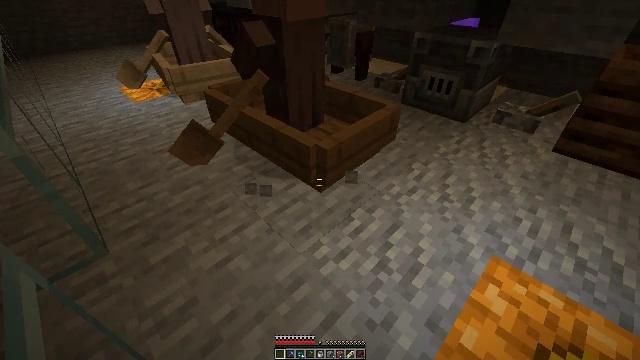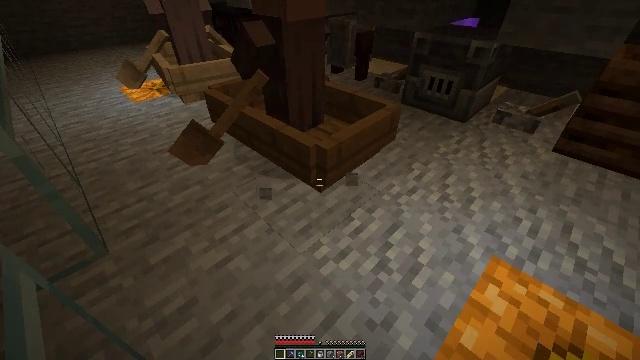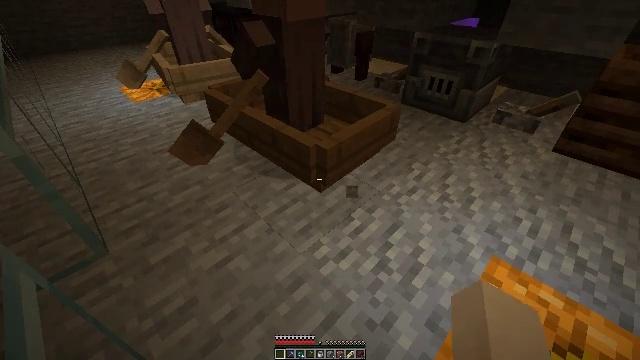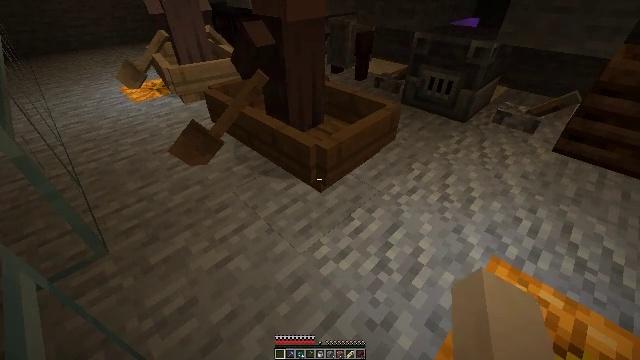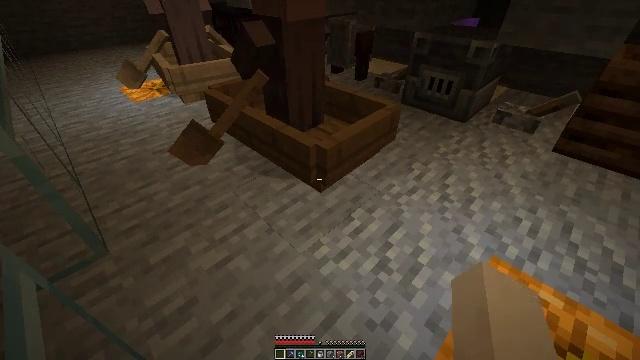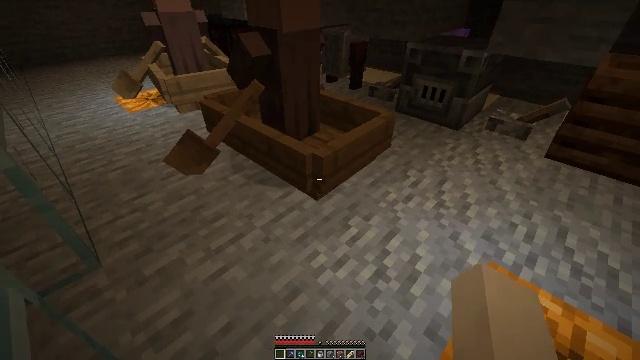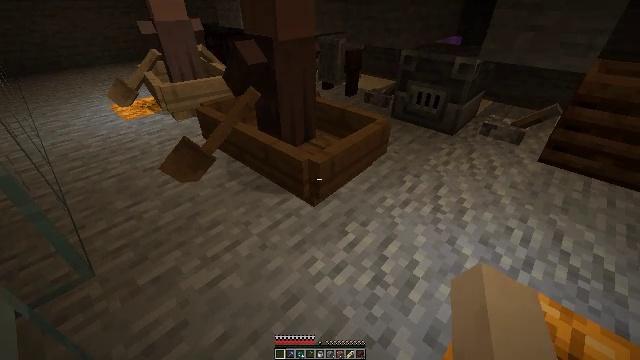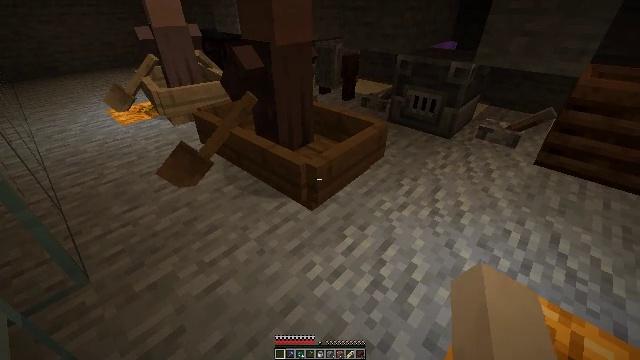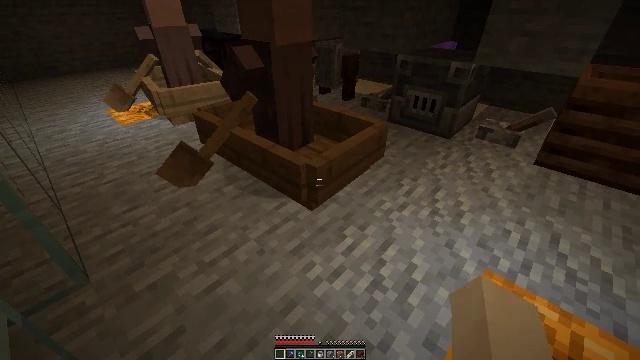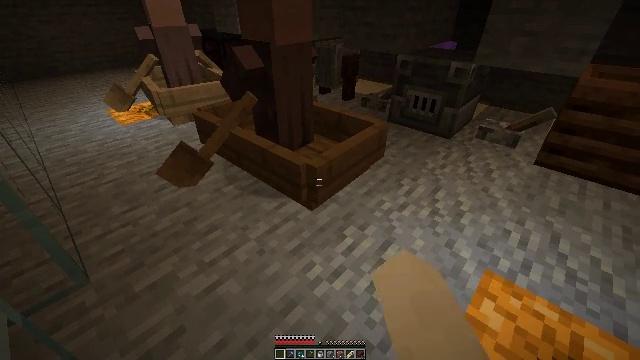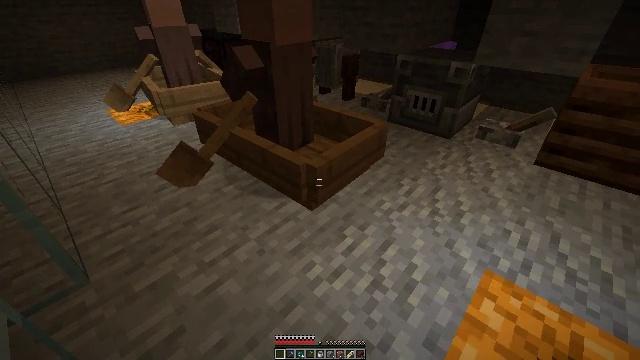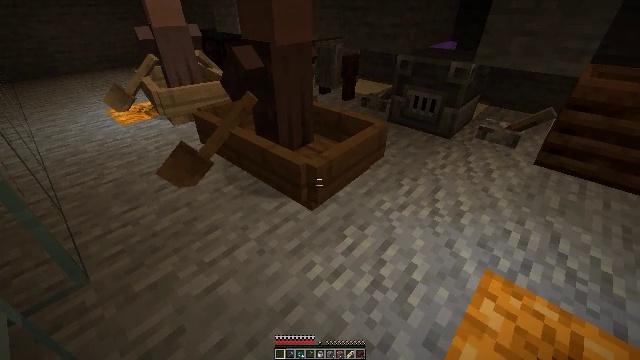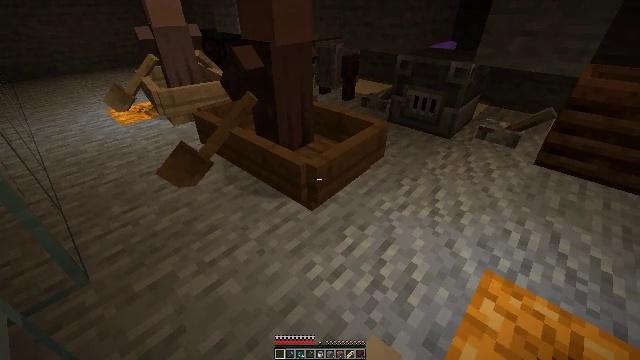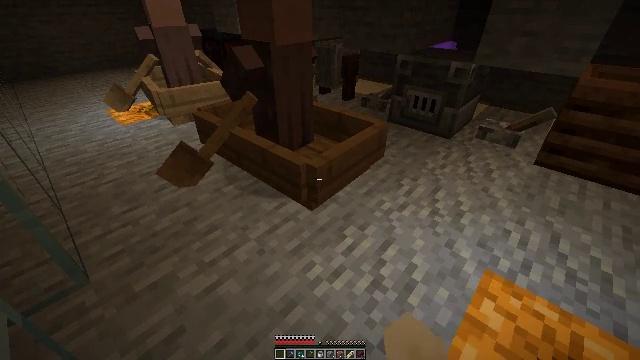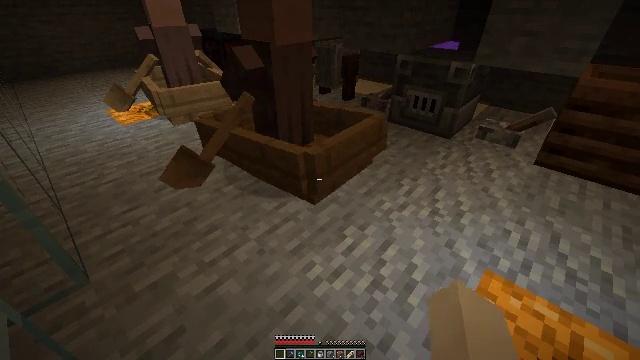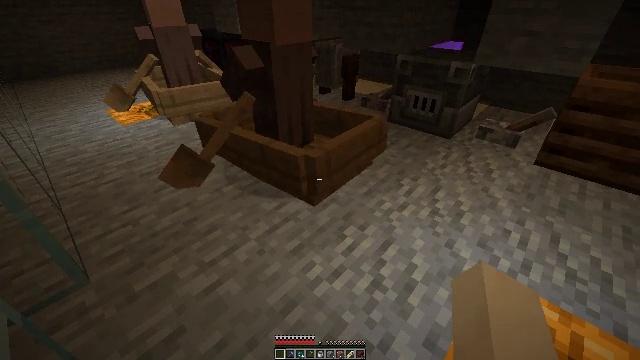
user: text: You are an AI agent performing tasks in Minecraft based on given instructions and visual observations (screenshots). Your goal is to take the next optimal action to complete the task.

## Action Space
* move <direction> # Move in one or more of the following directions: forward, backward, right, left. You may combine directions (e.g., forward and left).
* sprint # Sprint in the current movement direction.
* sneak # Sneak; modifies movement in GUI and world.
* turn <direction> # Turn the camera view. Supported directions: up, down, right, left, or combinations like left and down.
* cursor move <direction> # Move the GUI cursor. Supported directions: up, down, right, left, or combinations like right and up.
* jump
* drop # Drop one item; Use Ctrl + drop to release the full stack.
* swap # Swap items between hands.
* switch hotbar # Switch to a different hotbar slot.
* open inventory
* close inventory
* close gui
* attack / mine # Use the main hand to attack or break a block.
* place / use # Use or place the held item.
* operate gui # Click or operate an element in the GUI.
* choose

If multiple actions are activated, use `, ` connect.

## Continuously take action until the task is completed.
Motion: motion action
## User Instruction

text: Collect the blast furnace by mining it.
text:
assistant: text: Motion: no_op
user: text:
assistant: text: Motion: no_op
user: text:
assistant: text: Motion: no_op
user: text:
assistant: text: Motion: no_op
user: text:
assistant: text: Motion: turn right and up
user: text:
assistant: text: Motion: turn up
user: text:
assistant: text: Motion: no_op
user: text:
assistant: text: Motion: attack / mine
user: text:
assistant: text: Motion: attack / mine
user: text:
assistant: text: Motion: attack / mine
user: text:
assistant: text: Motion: no_op
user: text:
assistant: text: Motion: no_op
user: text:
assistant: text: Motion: no_op
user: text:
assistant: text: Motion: no_op
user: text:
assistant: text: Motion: no_op
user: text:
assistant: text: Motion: no_op
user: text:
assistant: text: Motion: no_op
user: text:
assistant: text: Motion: no_op
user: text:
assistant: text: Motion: no_op
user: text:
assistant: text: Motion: no_op
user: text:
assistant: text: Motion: attack / mine
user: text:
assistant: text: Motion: attack / mine
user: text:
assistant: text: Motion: attack / mine
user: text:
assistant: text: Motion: attack / mine
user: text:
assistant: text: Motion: no_op
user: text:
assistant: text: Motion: no_op
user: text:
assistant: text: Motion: no_op
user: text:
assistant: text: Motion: no_op
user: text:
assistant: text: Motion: no_op
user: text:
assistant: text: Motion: no_op